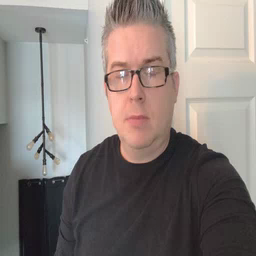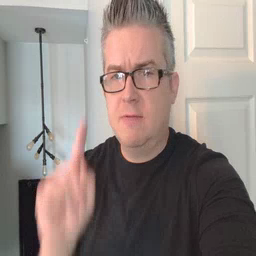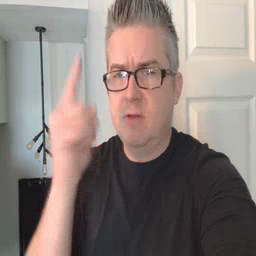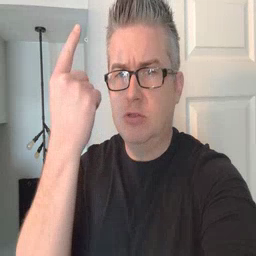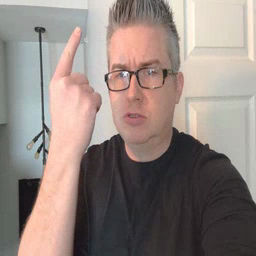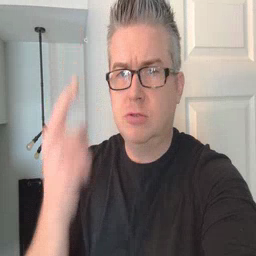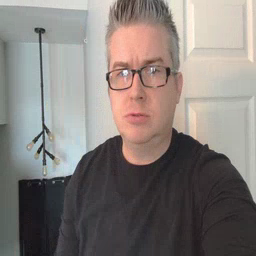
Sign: first